Here is the raw acceleration-versus-time signal recorded on a bearing housing. Based on the visible evidence, which condition applies: normal, inner_race, outer_race, ball?
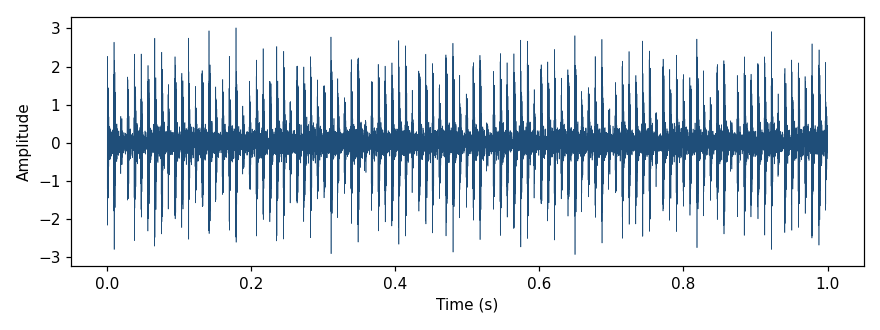
Answer: outer_race